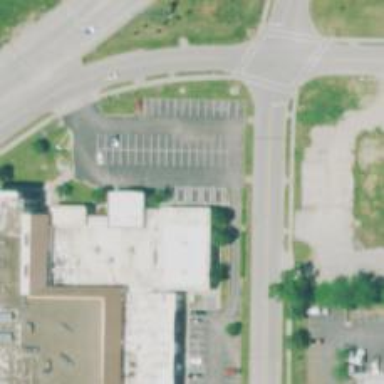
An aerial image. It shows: Parking space.